Question: I am new to XQuery and MarkLogic.
I am trying to update documents in MarkLogic and get the extended tree cache full error.
Just to get the work done I have increased the expanded tree cache but that is not recommended.
I would like to tune this query so that it does not need to simultaneously cache as much XML.
Here is my query
I have uploaded my query as an image because it was not so pretty when I pasted it on the editor. If any one knows a better way please suggest.
Thanks in advance.
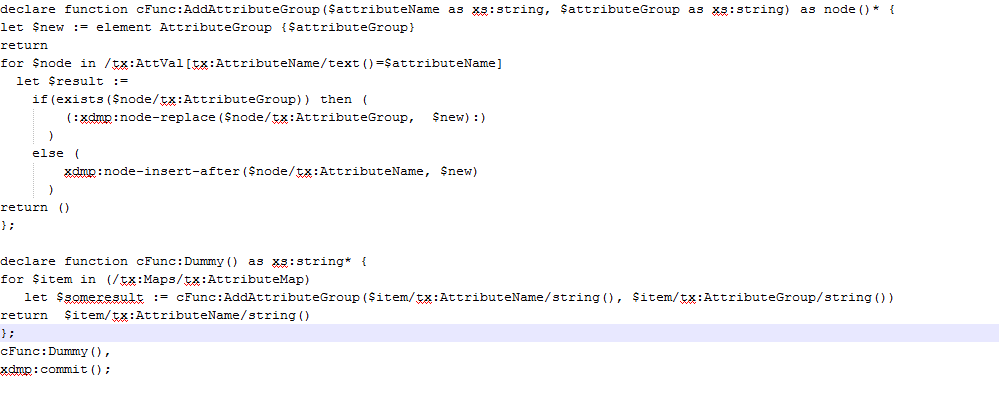
Answer: I've just solved exactly this scenario. There are two things I did
- I put the node-replace and node-insert type calls (that is any calls that modify the XML structure into a separate module and then called that module using 'xdmp:invoke', passing in any parameters required, like thislet $update := xdmp:invoke("/app/lib/update-attribute-node.xqy",
(xs:QName("newValue"), $new),
{xdmp:modules-database()})
The reason why this works is that the call to xdmp:invoke happens in it's own transaction and once it completes, the memory is cleared up. If you don't do this then, each time you call the update or insert function, it will not actually do the write, until the end in a single transaction meaning your memory will fill up pretty quickly.
- Any time I needed to loop over paths in MarkLogic (or documents or whatever they are called - I've only been using MarkLogic for a few days) and there are a large number of them I processed them only a few at a time like below. I came up with an elaborate way of skipping and taking only a batch of documents at a time, but you can do it in any number of ways.let $whatever:= xdmp:directory("/whatever/")[$start to $end]
I also put this into a separate module so that it is processed immediately and not in a single transaction.
Putting all expensive calls into separate modules and taking only a subset of large data sets at a time helped me solve my expanded tree cache full errors.